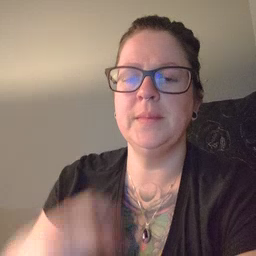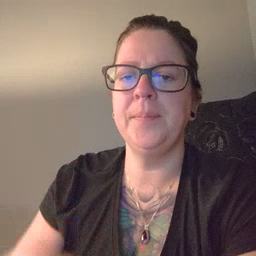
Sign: time